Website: lowes
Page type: added-to-cart
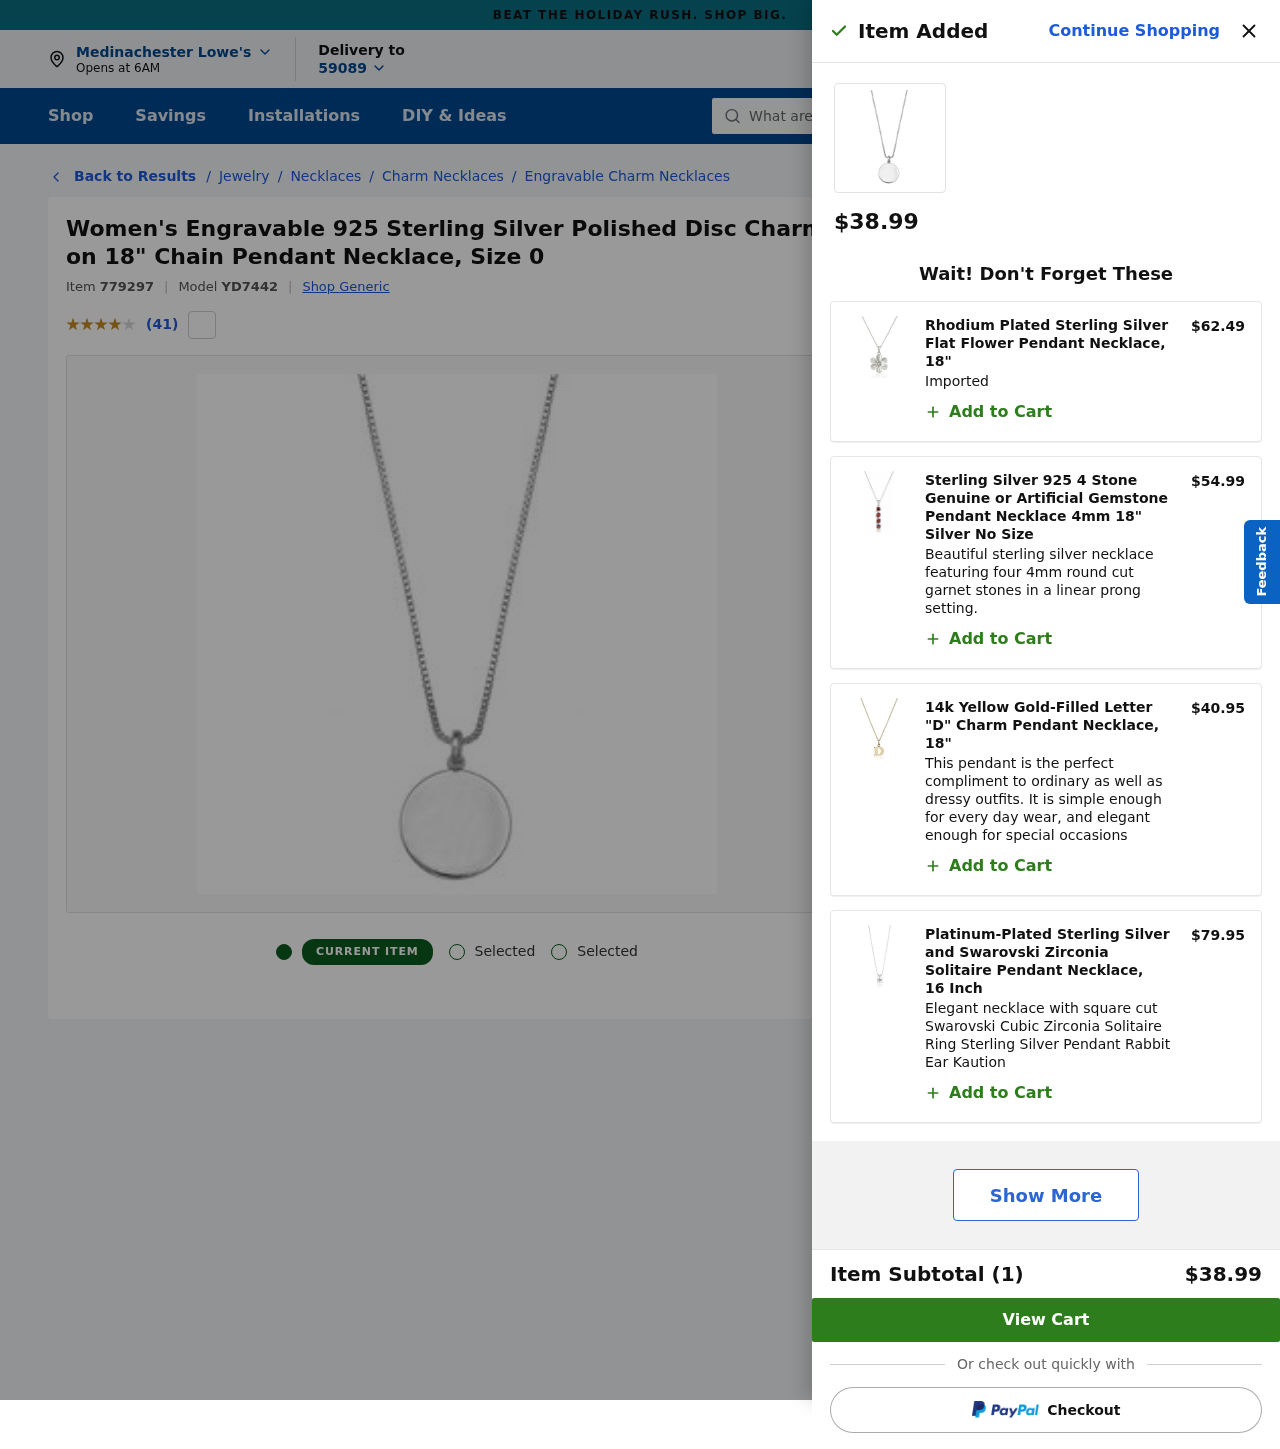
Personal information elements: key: PII_CITY
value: Medinachester
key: PII_POSTCODE
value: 59089
Product elements: key: PRODUCT1_BRAND
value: Generic
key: PRODUCT1_BREADCRUMB
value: Jewelry
Necklaces
Charm Necklaces
Engravable Charm Necklaces
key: PRODUCT1_NAME
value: Women's Engravable 925 Sterling Silver Polished Disc Charm on 18" Chain Pendant Necklace, Size 0
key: PRODUCT1_NUM_RATINGS
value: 41
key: PRODUCT1_PRICE
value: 38.99
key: PRODUCT1_RATING
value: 4
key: PRODUCT2_DESC
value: Imported
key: PRODUCT2_NAME
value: Rhodium Plated Sterling Silver Flat Flower Pendant Necklace, 18"
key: PRODUCT2_PRICE
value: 62.49
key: PRODUCT3_DESC
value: Beautiful sterling silver necklace featuring four 4mm round cut garnet stones in a linear prong setting.
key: PRODUCT3_NAME
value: Sterling Silver 925 4 Stone Genuine or Artificial Gemstone Pendant Necklace 4mm 18" Silver No Size
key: PRODUCT3_PRICE
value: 54.99
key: PRODUCT4_DESC
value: This pendant is the perfect compliment to ordinary as well as dressy outfits. It is simple enough for every day wear, and elegant enough for special occasions
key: PRODUCT4_NAME
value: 14k Yellow Gold-Filled Letter "D" Charm Pendant Necklace, 18"
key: PRODUCT4_PRICE
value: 40.95
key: PRODUCT5_DESC
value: Elegant necklace with square cut Swarovski Cubic Zirconia Solitaire Ring Sterling Silver Pendant Rabbit Ear Kaution
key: PRODUCT5_NAME
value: Platinum-Plated Sterling Silver and Swarovski Zirconia Solitaire Pendant Necklace, 16 Inch
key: PRODUCT5_PRICE
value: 79.95
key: PRODUCT1_ITEM_ID
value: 779297
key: PRODUCT1_MODEL_ID
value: YD7442
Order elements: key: ORDER_NUM_ITEMS
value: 1
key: ORDER_SUBTOTAL
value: $38.99
Search elements: key: HEADER_SEARCH
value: What are you looking for?